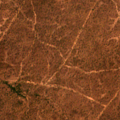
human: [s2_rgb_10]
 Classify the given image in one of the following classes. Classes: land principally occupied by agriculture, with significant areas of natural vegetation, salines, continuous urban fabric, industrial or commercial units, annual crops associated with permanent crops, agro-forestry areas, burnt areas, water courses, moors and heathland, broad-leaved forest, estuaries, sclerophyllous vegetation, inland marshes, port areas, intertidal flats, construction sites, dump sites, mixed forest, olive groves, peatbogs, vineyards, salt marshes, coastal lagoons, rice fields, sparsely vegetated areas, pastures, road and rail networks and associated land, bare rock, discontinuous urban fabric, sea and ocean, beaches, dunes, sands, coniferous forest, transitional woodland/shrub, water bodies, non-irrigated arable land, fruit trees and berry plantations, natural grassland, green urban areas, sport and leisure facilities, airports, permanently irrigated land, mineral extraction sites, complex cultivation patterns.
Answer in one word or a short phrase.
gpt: agro-forestry areas